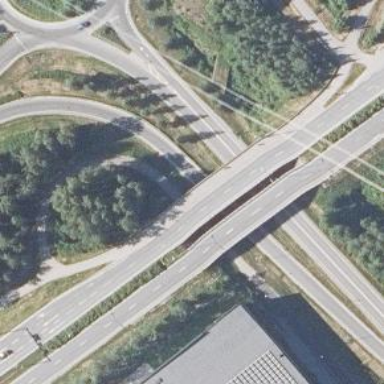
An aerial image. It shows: Trunk highway bridge with asphalt surface.